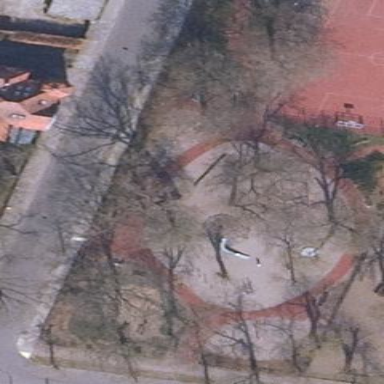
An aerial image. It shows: Park.